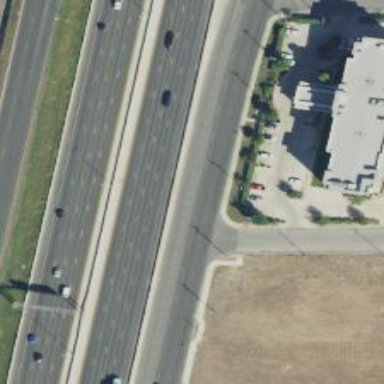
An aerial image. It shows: Secondary road with frontage road alongside.